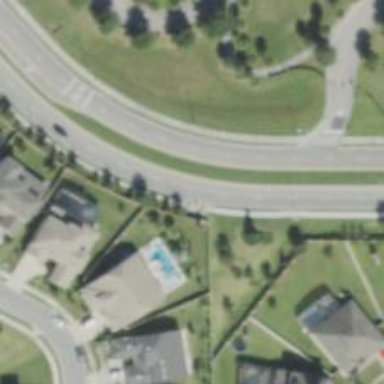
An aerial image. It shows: Unclassified road with sidewalk on the left.